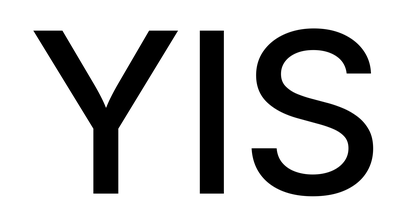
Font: Inter_Medium